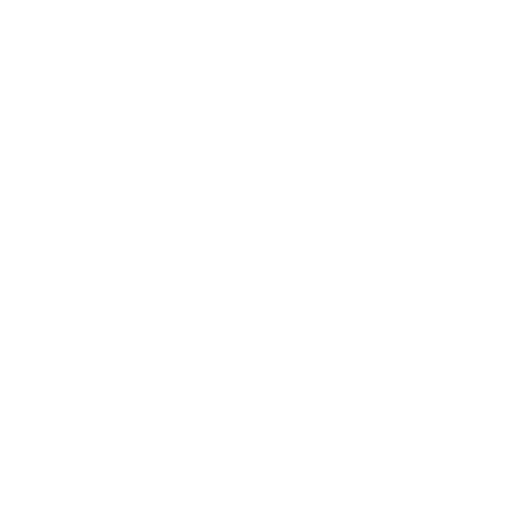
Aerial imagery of island in Alaska named Sola Rock containing only unknown